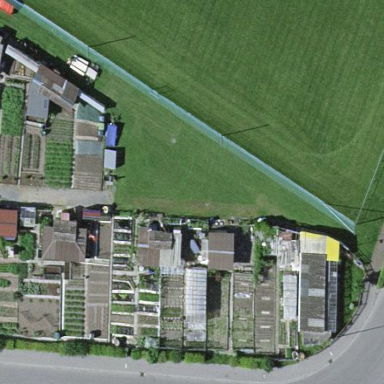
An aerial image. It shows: Area designated for allotments.